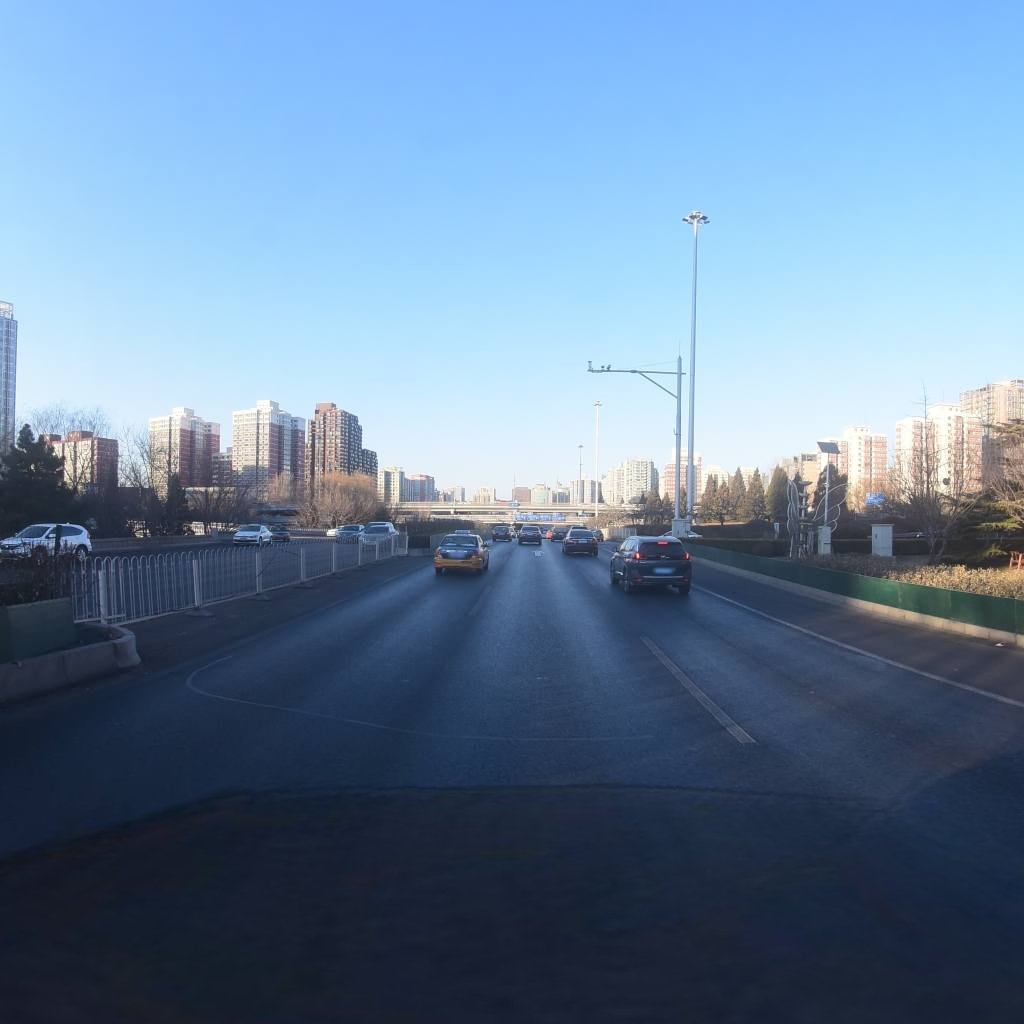
Region: Dongcheng
Road damage annotations: transverse patch